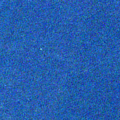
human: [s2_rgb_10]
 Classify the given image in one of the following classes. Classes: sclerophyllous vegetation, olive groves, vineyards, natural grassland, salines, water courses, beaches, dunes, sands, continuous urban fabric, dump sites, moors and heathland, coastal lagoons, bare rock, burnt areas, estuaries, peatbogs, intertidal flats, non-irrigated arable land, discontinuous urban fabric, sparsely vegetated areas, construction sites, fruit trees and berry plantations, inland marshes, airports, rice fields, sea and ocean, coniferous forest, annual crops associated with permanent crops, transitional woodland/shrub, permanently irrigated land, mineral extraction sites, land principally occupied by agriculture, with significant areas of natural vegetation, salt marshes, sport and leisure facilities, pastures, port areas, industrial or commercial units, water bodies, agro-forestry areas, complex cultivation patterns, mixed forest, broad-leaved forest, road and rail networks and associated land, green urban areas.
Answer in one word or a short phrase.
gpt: sea and ocean